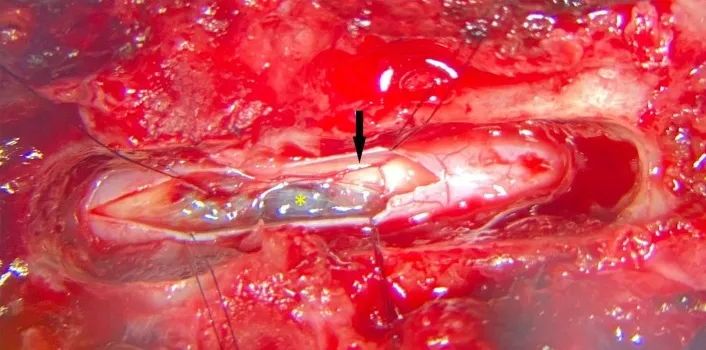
Photograph (surgical microscope) showing the intraoperative appearance (dorsal view) of the vascular malformation after dorsal laminectomy, durotomy and (partial) myelotomy. The black arrow points to the right-sided dorsal spinal artery. The yellow asterisk identifies the lesion. Cranial is to the left of the image.
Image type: medical_photograph (other_medical_photograph)